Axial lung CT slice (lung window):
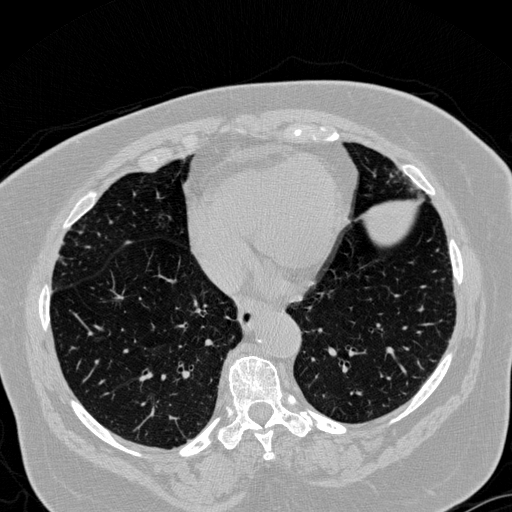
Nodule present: no